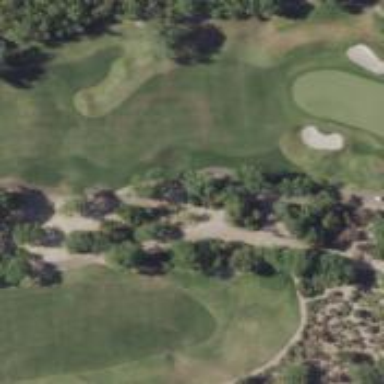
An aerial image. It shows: Path for both roads and golfers.